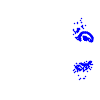
Particle: electron